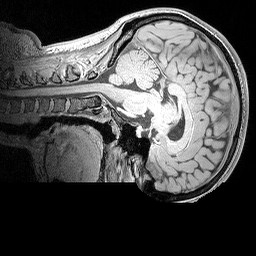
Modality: MP2RAGE
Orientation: sagittal
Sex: female
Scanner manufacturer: siemens
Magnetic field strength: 3 T
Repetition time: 5 s
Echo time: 0.00292 s